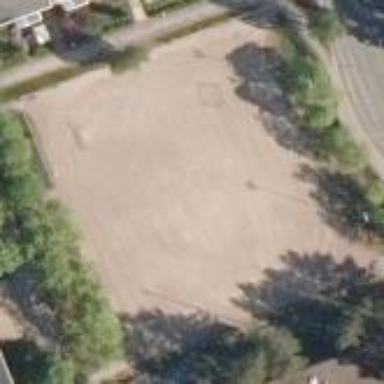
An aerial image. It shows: Multi-sport pitch with fine gravel surface.